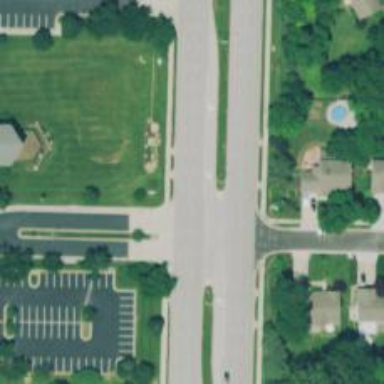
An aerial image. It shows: Road with dash markings.